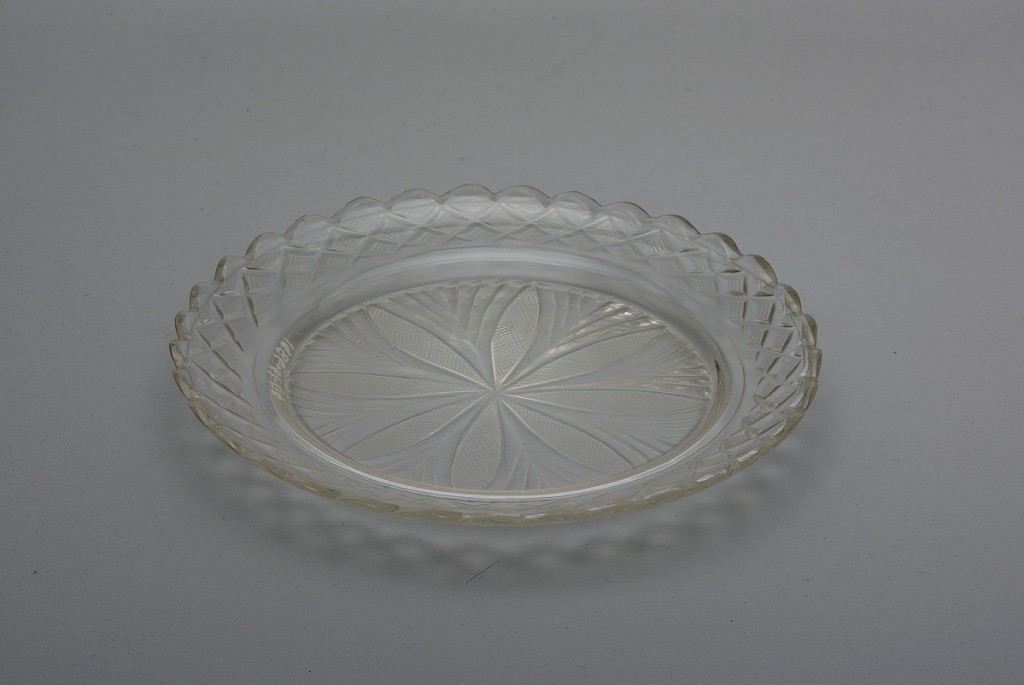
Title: Plate
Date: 18th–19th century
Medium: Glass
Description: Circular plate with wide up-turned rim; center cut with radial pattern of petals filled in with fine diamonds, fans in between; rim cut with strawberry diamonds and scalloped edge; glass bubbly.